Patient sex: M
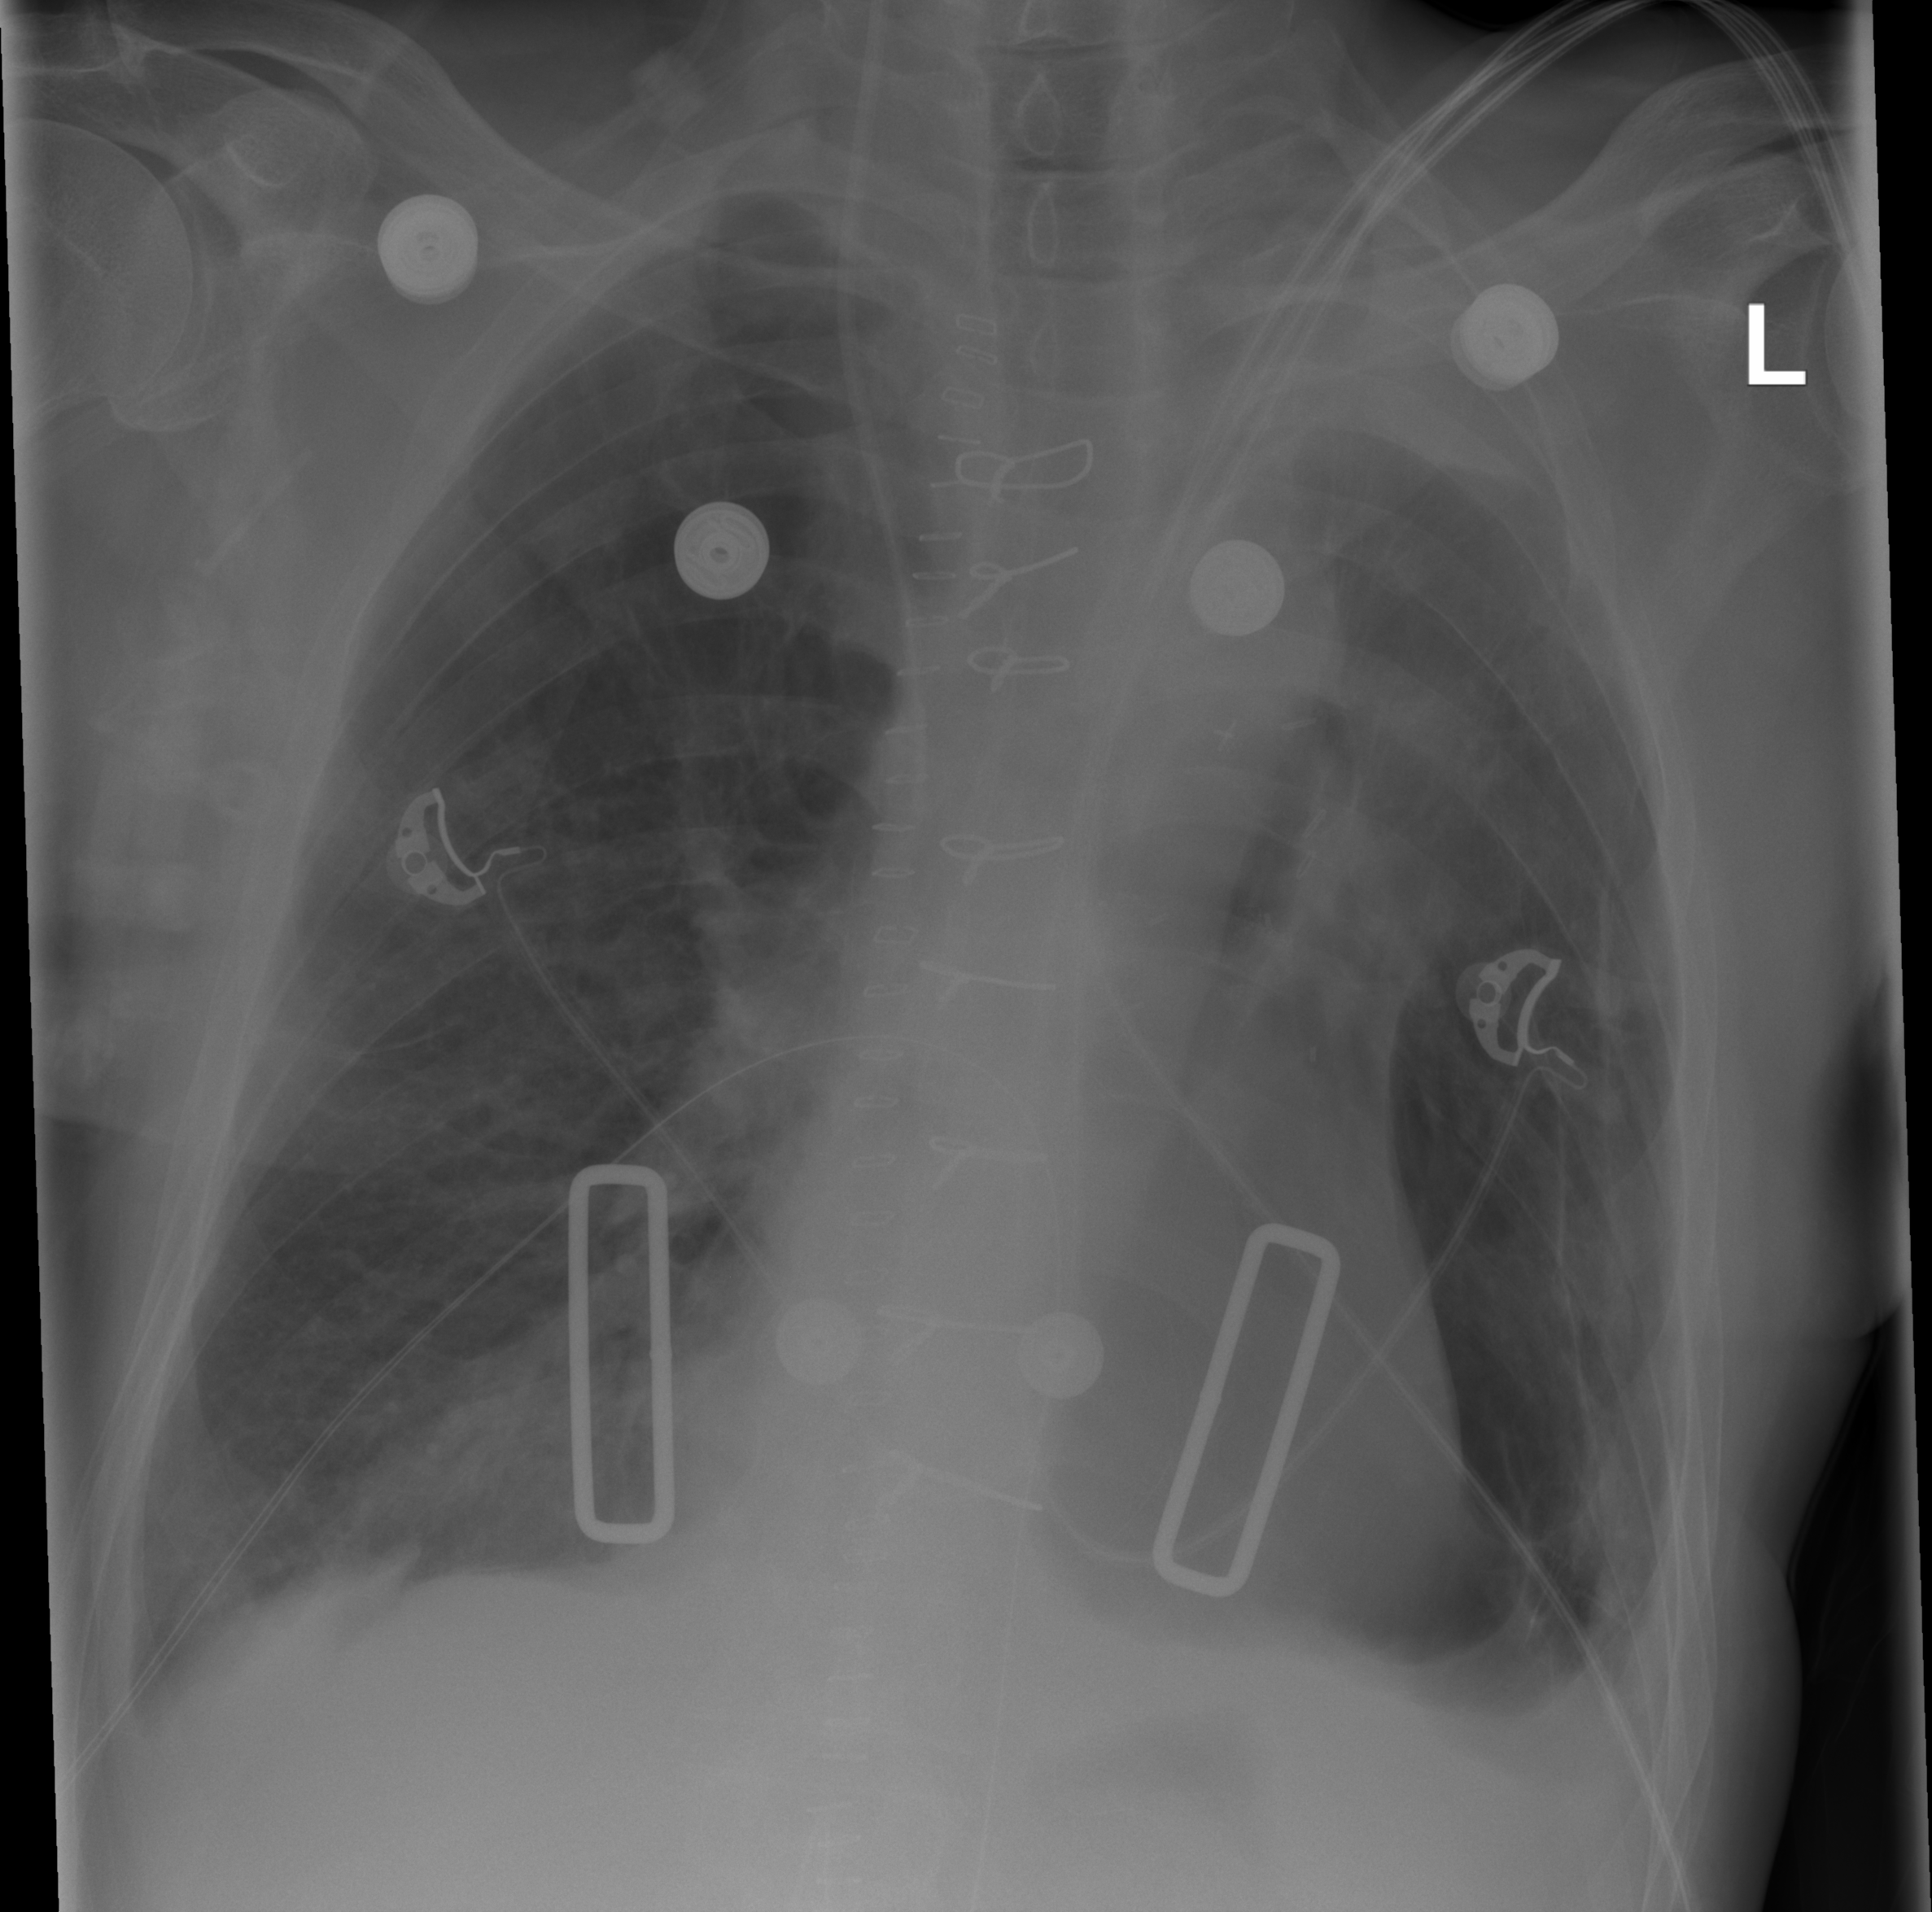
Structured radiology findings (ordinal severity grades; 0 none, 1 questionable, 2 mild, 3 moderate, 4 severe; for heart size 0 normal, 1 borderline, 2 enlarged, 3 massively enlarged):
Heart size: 0
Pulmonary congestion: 2
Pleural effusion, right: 2
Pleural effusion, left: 2
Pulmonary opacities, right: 2
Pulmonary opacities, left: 0
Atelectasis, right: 2
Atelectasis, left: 2